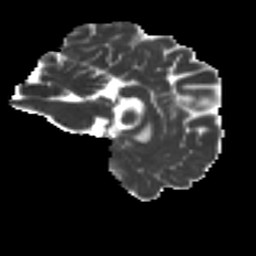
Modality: MD
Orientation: sagittal
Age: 21
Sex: female
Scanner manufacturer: ge
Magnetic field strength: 3 T
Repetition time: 7.8 s
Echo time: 0.0612 s